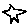
Label: star